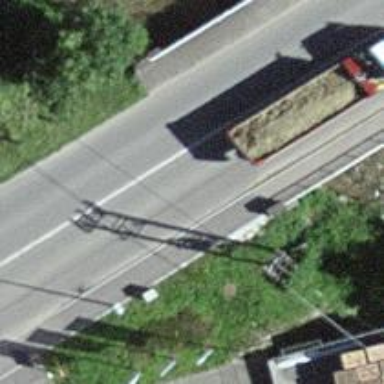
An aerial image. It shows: Primary highway with bridge.